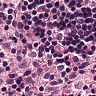
Metastatic tissue present: no